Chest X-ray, AP view. Patient: 21 years old, sex M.
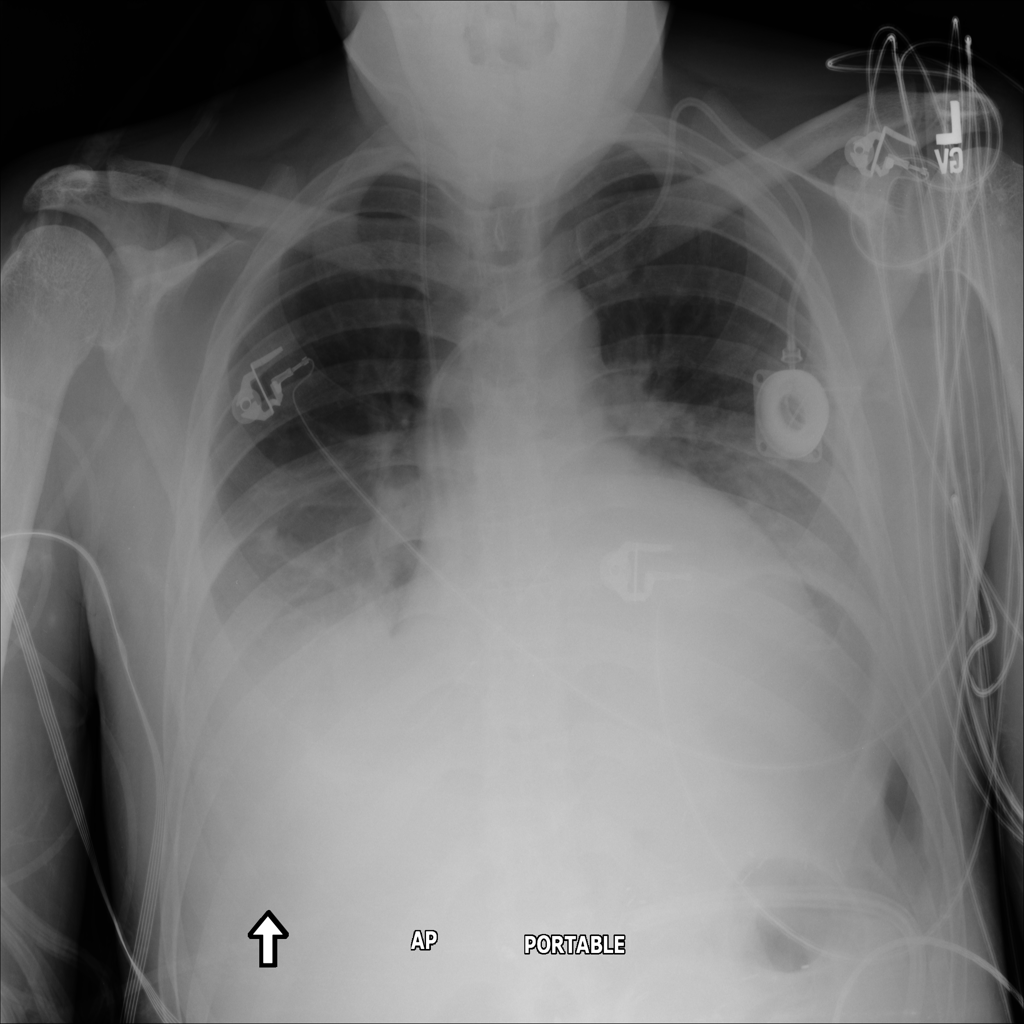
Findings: Effusion